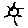
Label: sun